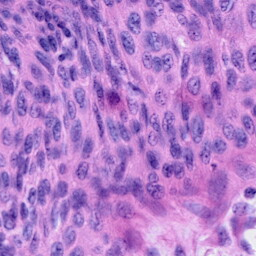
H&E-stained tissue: Cervix